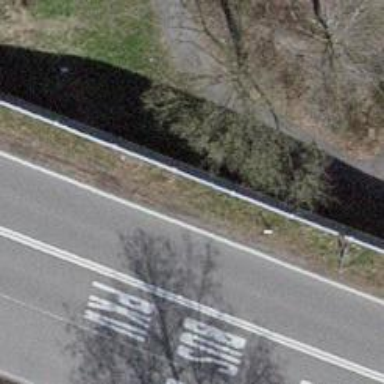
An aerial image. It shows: Noise barrier wall.